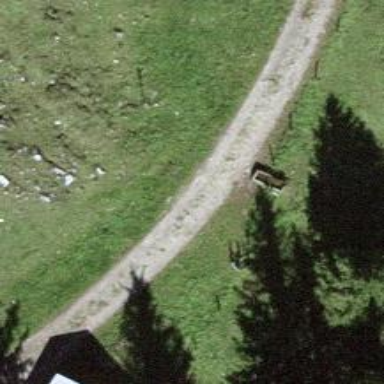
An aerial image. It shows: Guidepost providing information.